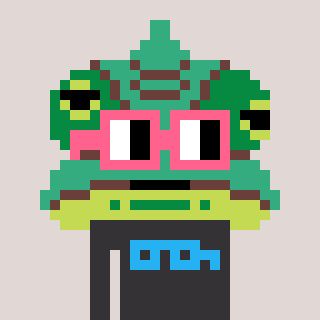
a pixel art character with square pink glasses, a chameleon-shaped head and a grayscale-colored body on a warm background